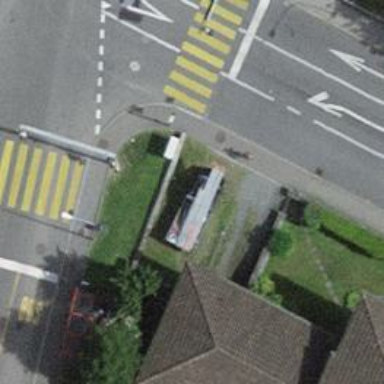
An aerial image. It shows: Street cabinet for traffic control. This utility cabinet is linked to the traffic signals.